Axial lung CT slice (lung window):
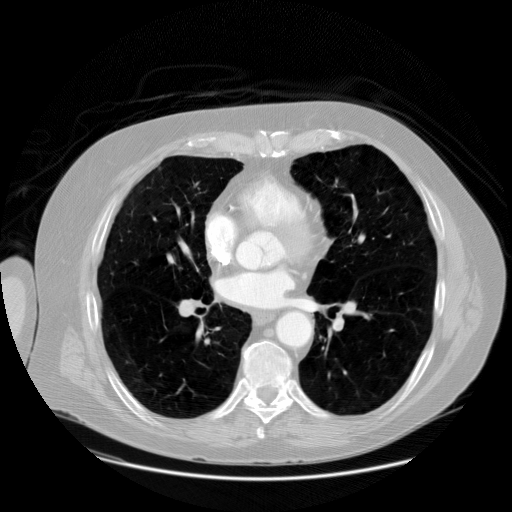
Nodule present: no